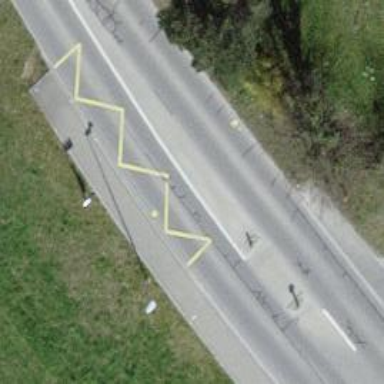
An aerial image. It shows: Bus stop equipped with public transport stop position.